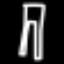
Label: pants